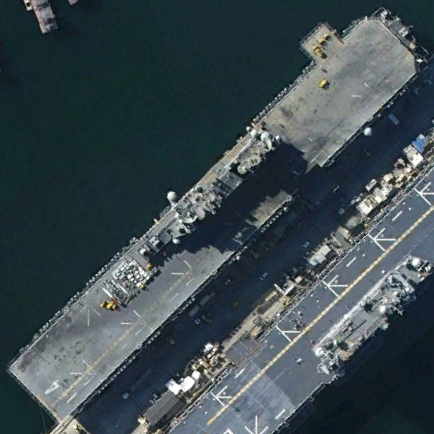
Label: assault